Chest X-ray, AP view. Patient: 76 years old, sex F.
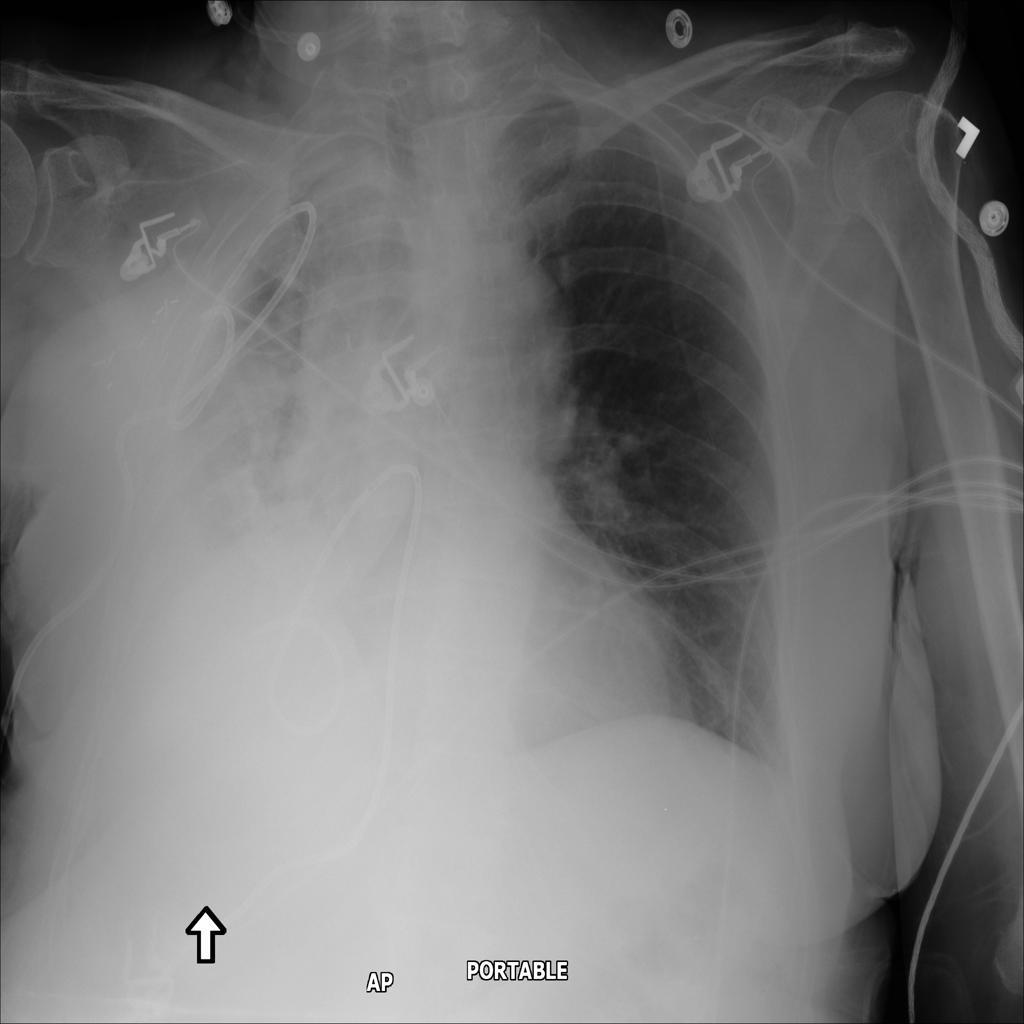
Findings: Atelectasis, Infiltration